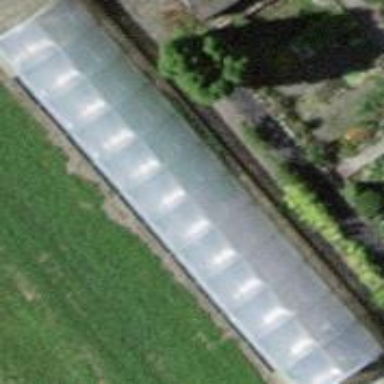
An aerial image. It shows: Greenhouse.